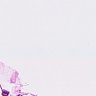
Metastatic tissue present: no